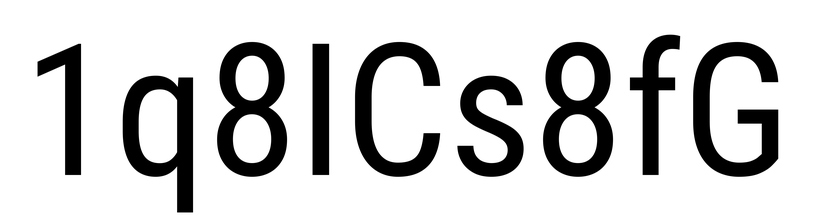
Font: Roboto_Condensed_Regular